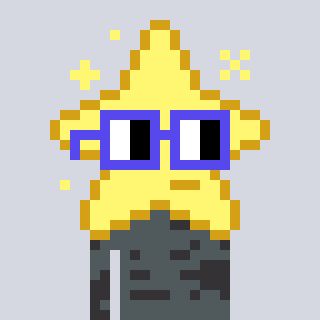
a pixel art character with square blue glasses, a star-shaped head and a grayscale-colored body on a cool background